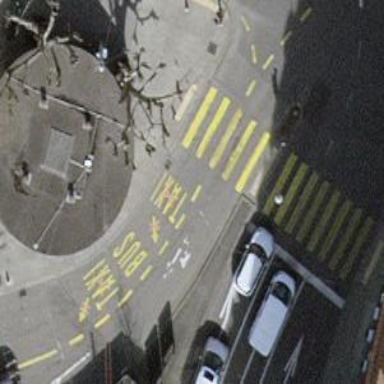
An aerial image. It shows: Road crossing with traffic signals.